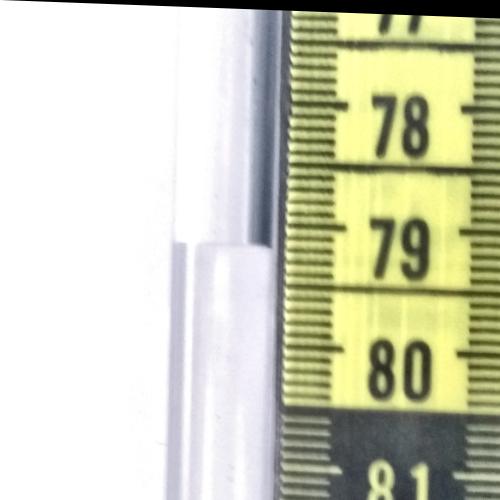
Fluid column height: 79.2 cm